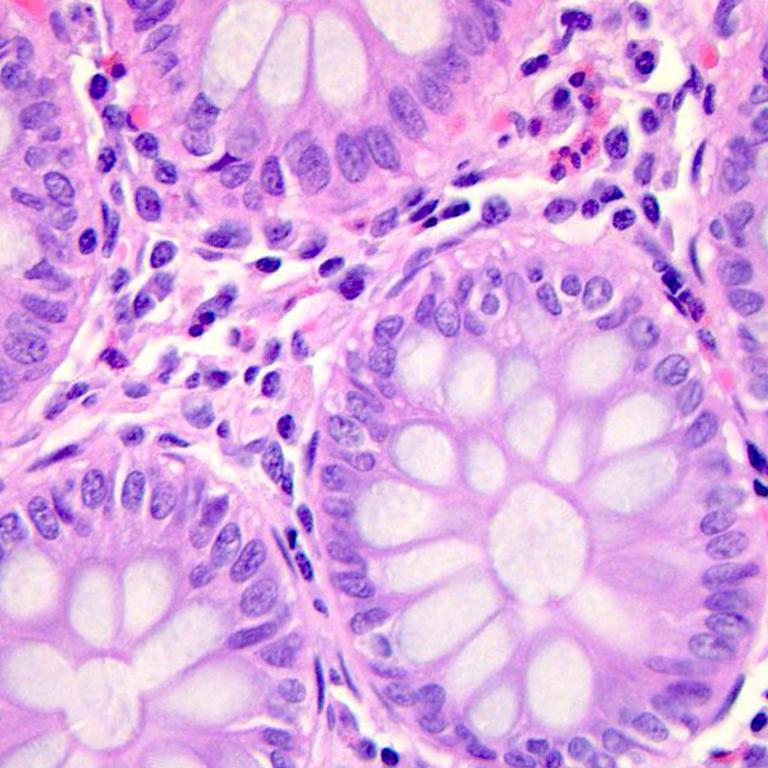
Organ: colon
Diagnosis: benign